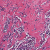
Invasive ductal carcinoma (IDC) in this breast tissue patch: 0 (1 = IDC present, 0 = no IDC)